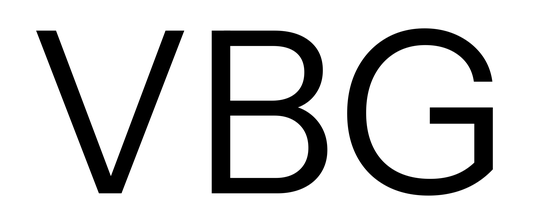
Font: InstrumentSans_Regular